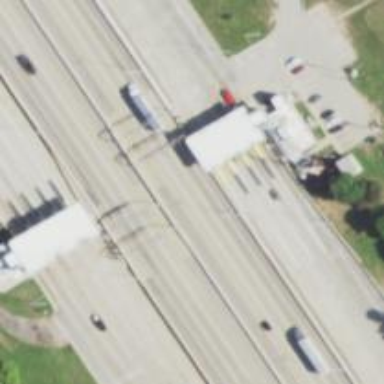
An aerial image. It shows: Toll gantry on the road.